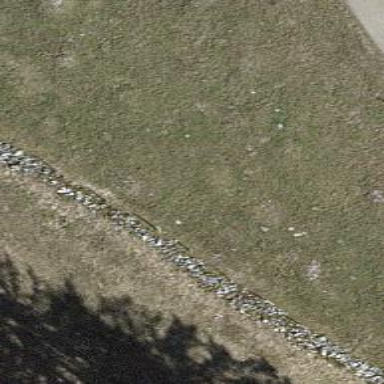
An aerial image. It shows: Dry stone wall barrier.